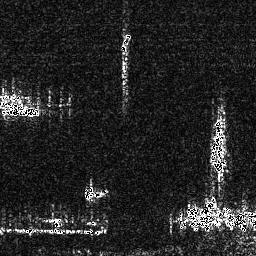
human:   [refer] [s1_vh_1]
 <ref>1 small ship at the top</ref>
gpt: <box>[[46, 11, 51, 19, 0]]</box>